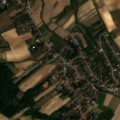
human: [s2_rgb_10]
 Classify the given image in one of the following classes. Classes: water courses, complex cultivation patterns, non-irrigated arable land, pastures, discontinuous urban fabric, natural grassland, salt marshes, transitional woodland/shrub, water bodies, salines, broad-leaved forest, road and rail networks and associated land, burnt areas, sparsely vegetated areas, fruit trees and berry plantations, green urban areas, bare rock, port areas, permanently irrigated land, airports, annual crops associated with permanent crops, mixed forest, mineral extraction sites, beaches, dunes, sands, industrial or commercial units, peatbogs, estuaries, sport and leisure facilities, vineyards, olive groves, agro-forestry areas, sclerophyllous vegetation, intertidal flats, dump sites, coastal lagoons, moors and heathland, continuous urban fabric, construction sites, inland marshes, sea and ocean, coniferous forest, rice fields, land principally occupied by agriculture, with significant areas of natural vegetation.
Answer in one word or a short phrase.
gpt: discontinuous urban fabric, non-irrigated arable land, complex cultivation patterns, land principally occupied by agriculture, with significant areas of natural vegetation, broad-leaved forest, mixed forest